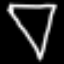
Label: diamond